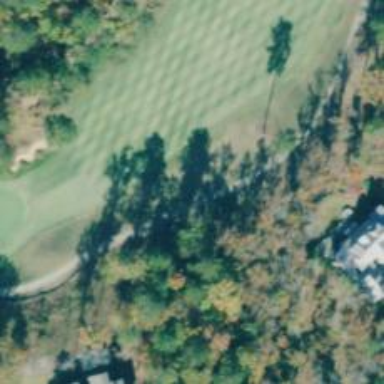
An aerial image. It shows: Pathway for golfing.